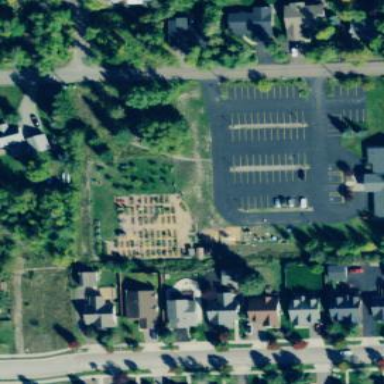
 leisure land intended for communal use."